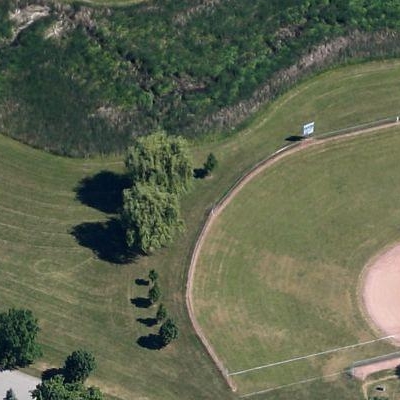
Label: aGrass